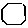
Label: hexagon